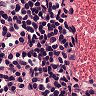
Metastatic tissue present: no